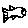
Label: fish